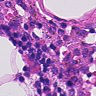
Metastatic tissue present: no